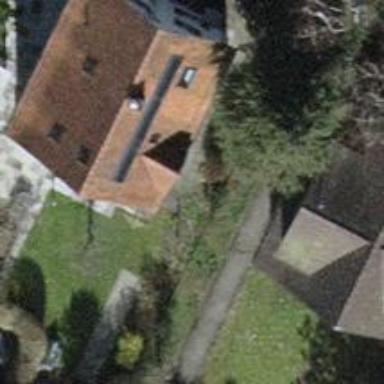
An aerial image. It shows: Building with tiled roof.